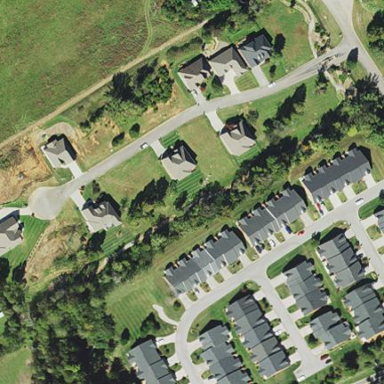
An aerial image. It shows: Cottage in residential area.